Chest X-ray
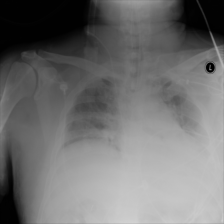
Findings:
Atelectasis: negative
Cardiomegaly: negative
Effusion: negative
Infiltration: negative
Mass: negative
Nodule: negative
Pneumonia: negative
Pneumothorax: negative
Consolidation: negative
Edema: negative
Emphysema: negative
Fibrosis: negative
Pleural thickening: negative
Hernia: negative